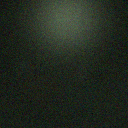
Screen state: off